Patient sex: F
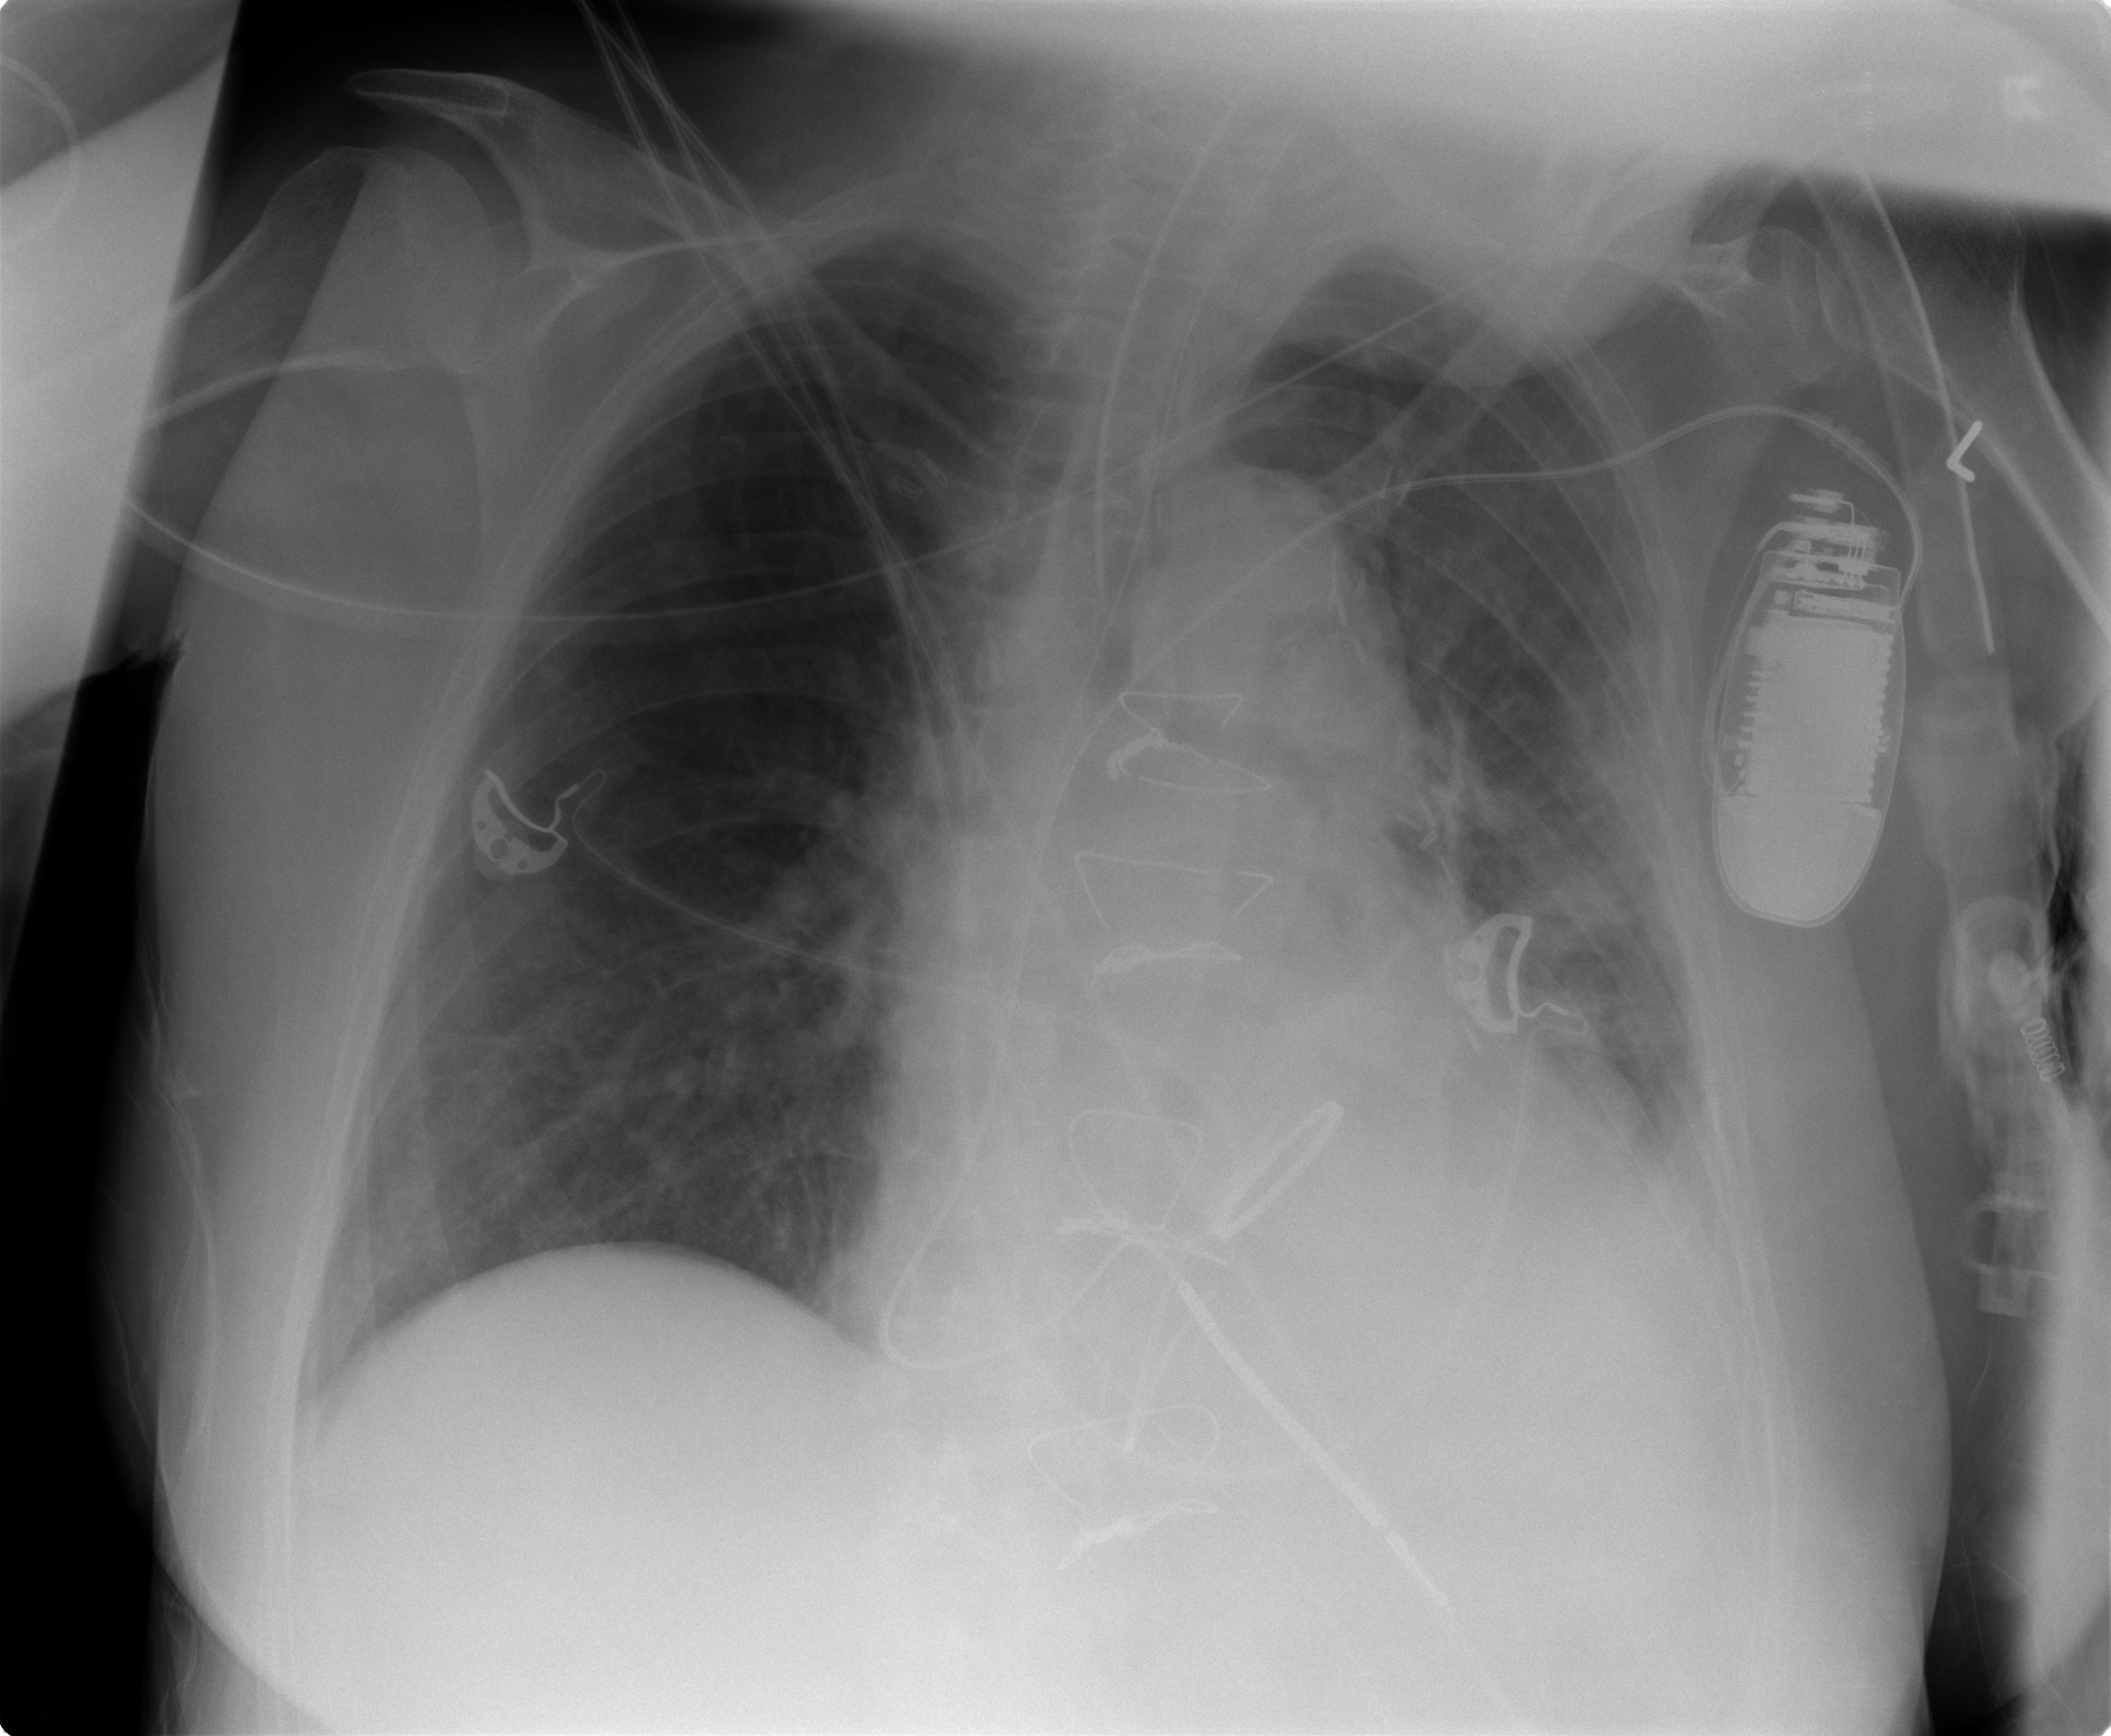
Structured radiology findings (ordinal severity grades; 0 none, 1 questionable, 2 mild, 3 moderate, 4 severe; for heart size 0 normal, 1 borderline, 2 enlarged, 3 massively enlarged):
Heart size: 2
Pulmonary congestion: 1
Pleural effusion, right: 0
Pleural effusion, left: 2
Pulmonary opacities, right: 0
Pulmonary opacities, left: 1
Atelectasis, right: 2
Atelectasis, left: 2